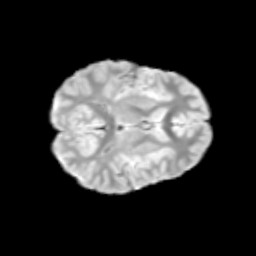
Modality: T2w
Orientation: axial
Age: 11
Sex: male
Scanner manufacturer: siemens
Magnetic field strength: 3 T
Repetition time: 3.8 s
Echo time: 0.07 s